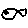
Label: fish